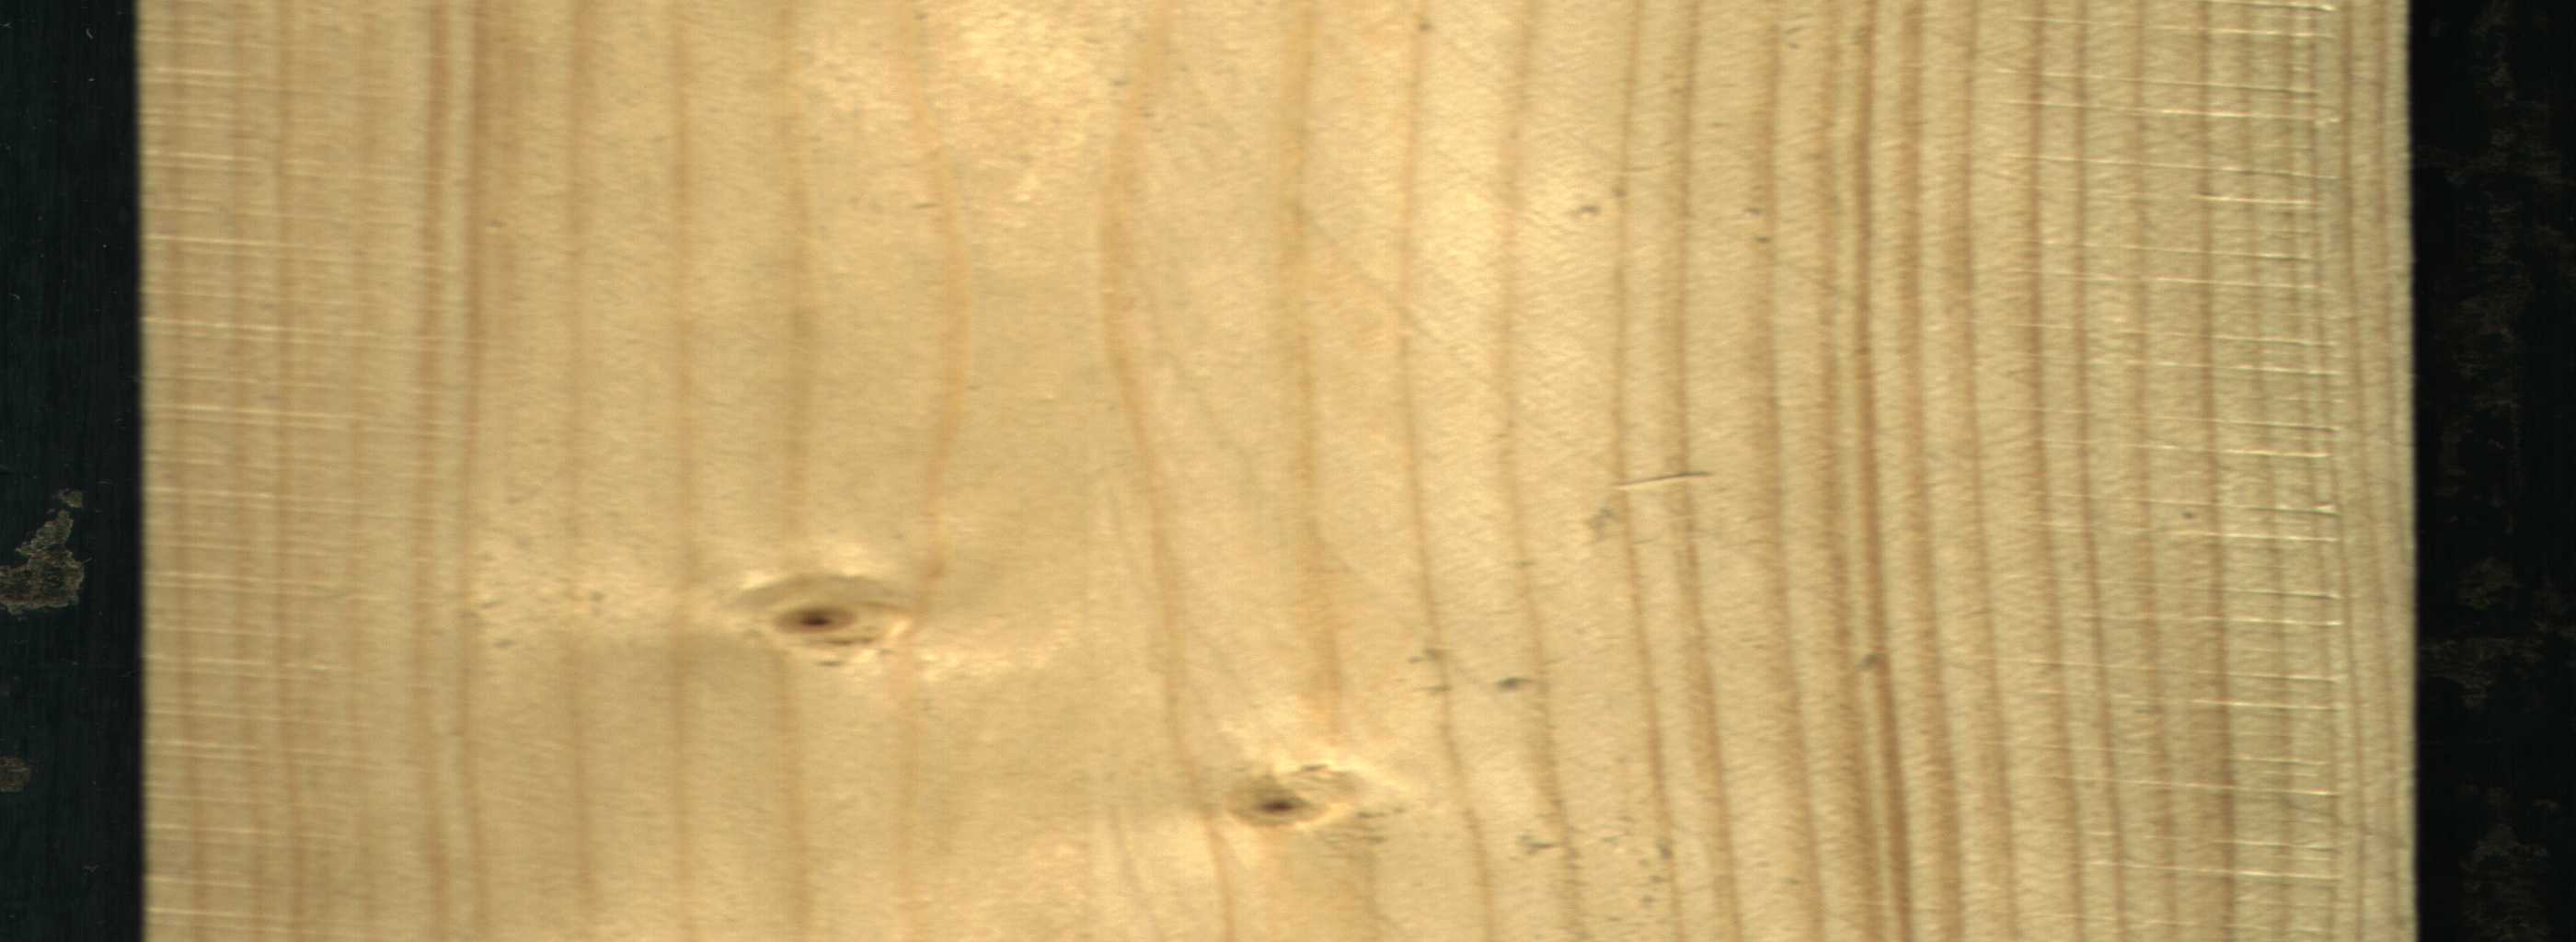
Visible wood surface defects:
Live_Knot
Live_Knot